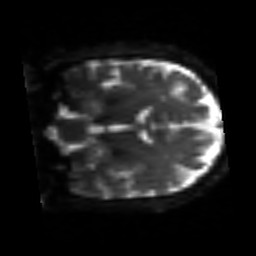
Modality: sbref
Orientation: coronal
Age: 39
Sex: female
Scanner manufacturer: siemens
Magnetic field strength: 3 T
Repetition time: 3.2 s
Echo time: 0.081 s